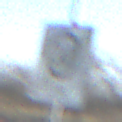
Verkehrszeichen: EndeZone30
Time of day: MorningAfternoon
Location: Outdoor (Nature)
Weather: PartlyCloudy
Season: NotSpecified
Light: Natural